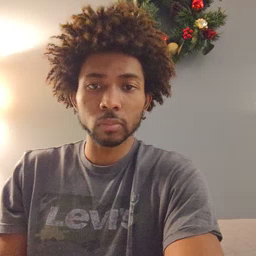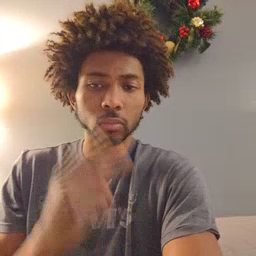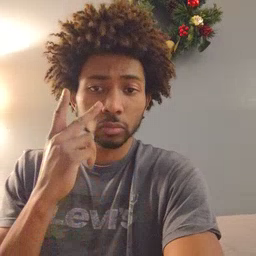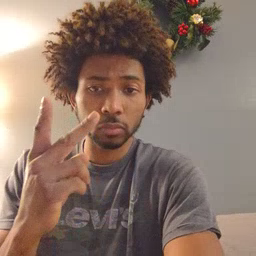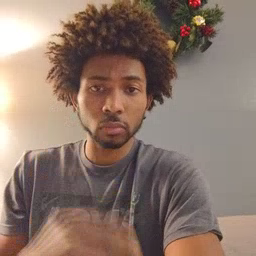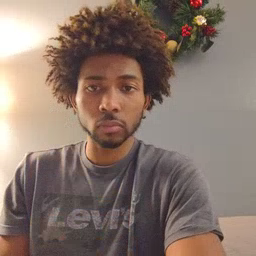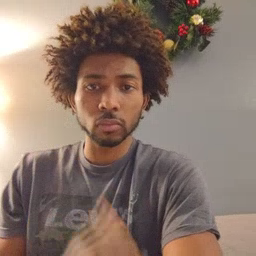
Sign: see